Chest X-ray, AP view. Patient: 58 years old, sex F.
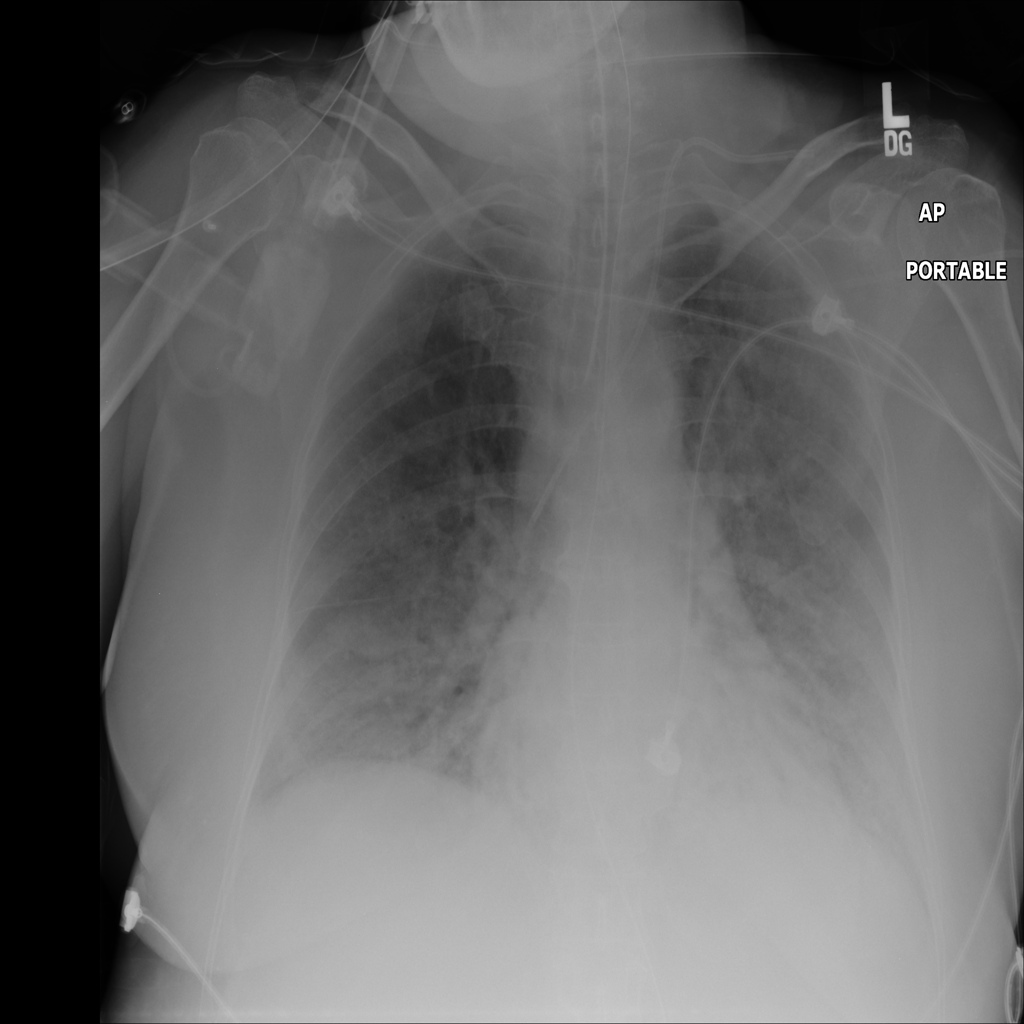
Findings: Effusion